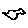
Label: bird